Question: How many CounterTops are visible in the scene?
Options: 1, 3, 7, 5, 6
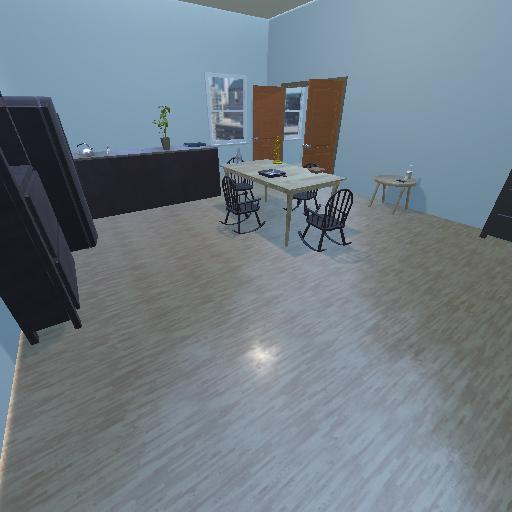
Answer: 1